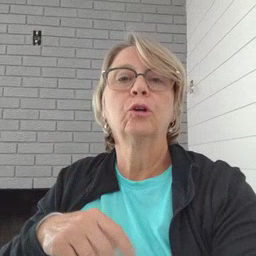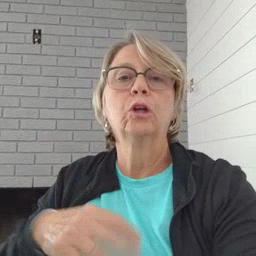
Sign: tiger